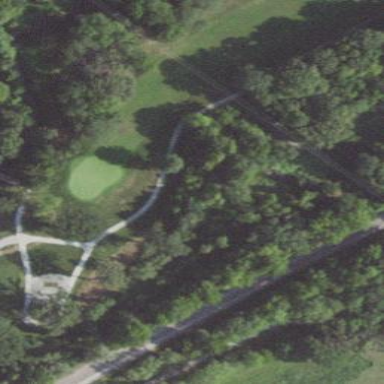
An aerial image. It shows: Grassy area designated as golf fairway.